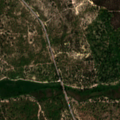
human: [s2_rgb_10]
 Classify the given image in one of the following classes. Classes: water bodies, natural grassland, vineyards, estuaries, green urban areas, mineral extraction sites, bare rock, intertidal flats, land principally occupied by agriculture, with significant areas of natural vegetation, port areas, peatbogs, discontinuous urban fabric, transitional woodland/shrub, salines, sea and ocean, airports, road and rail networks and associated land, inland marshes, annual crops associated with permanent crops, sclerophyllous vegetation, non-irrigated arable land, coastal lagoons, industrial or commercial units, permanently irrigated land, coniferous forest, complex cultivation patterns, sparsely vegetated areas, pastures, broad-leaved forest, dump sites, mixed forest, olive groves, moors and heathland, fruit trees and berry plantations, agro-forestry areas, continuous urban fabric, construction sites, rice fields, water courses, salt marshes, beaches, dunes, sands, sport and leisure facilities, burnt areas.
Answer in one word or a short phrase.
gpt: continuous urban fabric